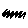
Label: zigzag